Field crop: maize
Growth stage: 2
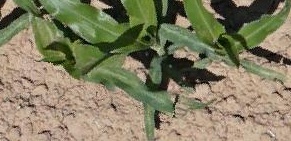
Species: maize